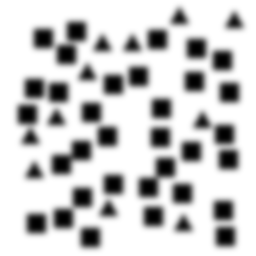
Squares: 33
Triangles: 11
Stars: 0
Total shapes: 44